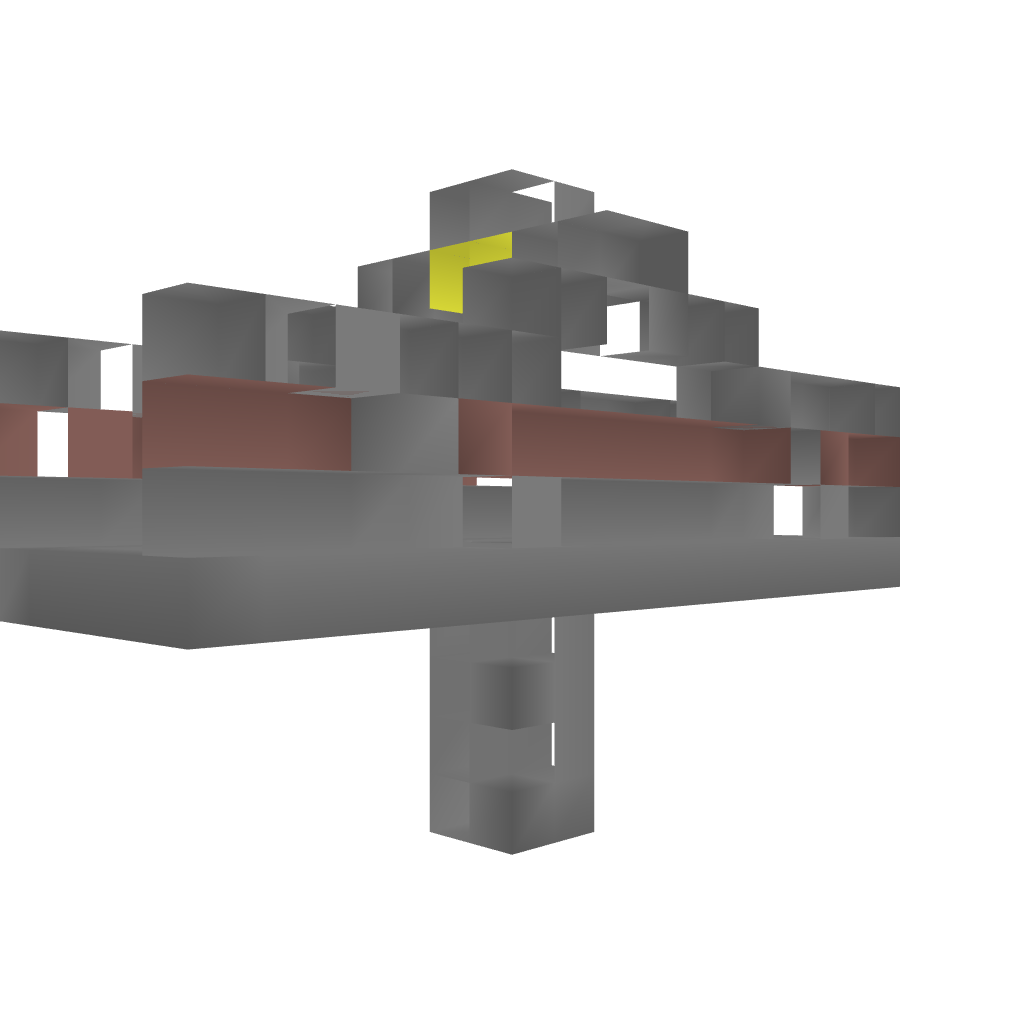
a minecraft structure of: Stone Bridge bad low quality